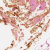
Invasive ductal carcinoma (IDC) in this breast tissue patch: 0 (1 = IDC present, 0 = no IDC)